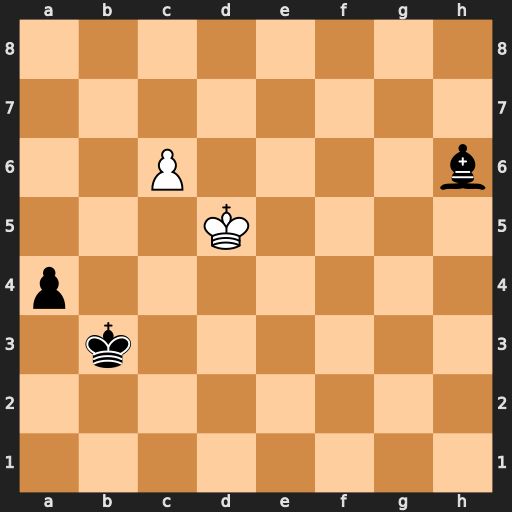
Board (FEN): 8/8/2P4b/3K4/p7/1k6/8/8
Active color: w
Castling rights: -
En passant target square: -
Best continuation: c7 a3 c8=Q